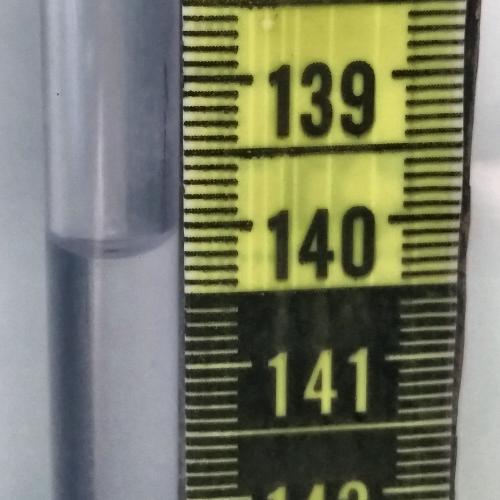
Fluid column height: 140.1 cm